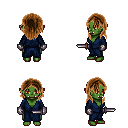
a pixel art fantasy rpg character, female body template, orc, green skin, blue robe, teal pants, brown long hairstyle, metal gloves, dagger, four views (front, back, left, right), 2x2 character sprite sheet, small pixel art, hard edges, no anti-aliasing